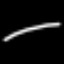
Label: line